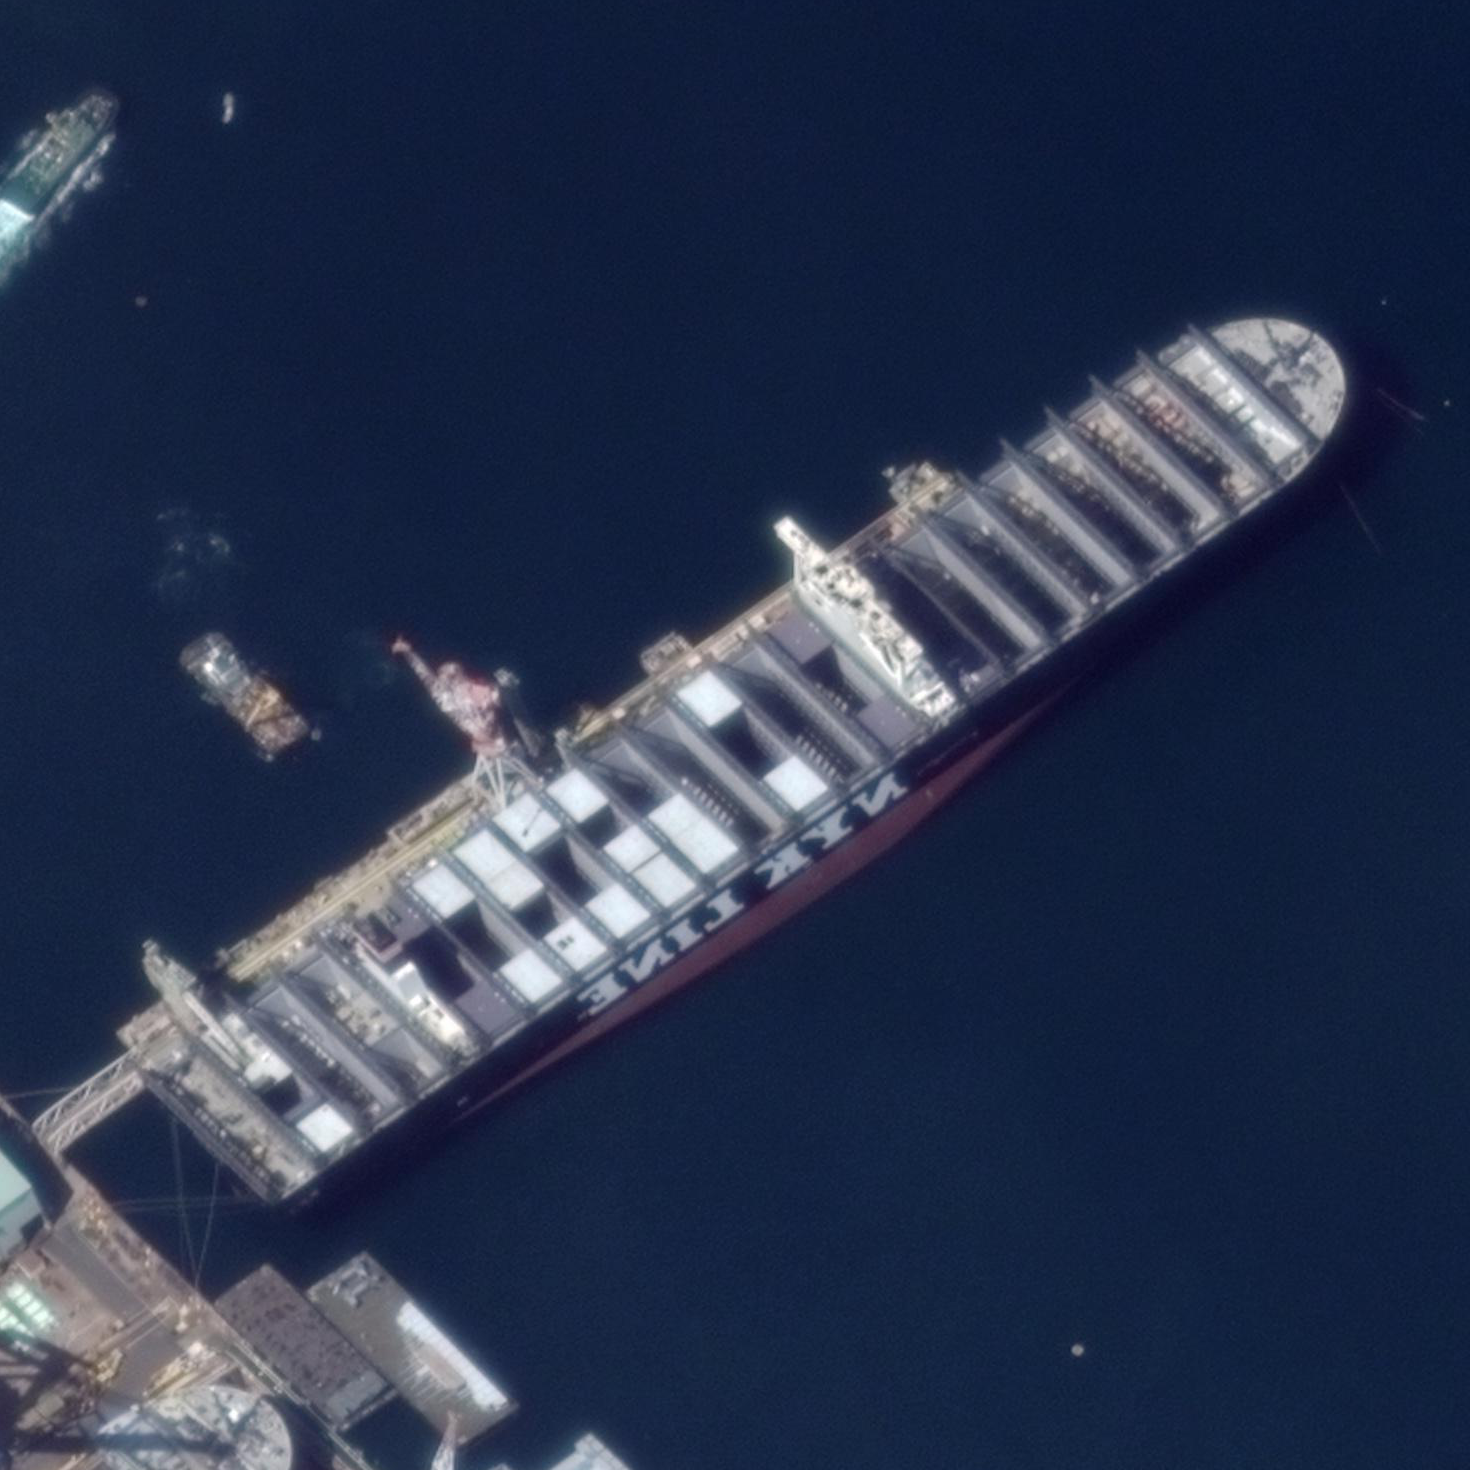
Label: civil